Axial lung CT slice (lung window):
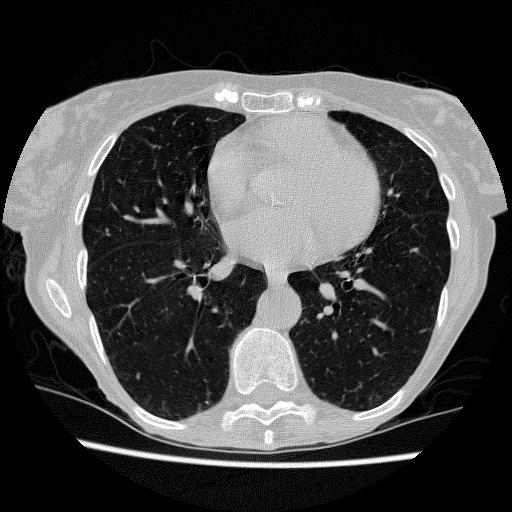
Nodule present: no